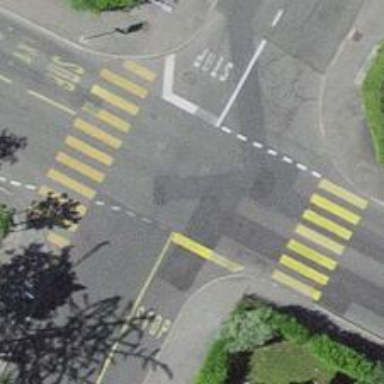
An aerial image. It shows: Uncontrolled road crossing.